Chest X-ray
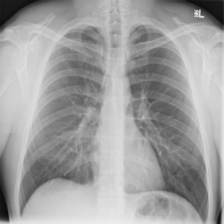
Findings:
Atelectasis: negative
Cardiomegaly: negative
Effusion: negative
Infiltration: negative
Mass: negative
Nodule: negative
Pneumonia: negative
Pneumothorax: negative
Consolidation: negative
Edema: negative
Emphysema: negative
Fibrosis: negative
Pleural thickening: negative
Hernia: negative